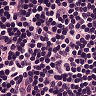
Metastatic tissue present: no